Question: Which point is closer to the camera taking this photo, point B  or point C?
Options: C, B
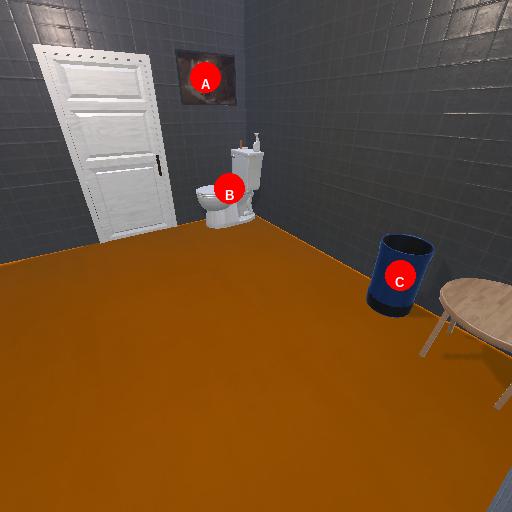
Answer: C